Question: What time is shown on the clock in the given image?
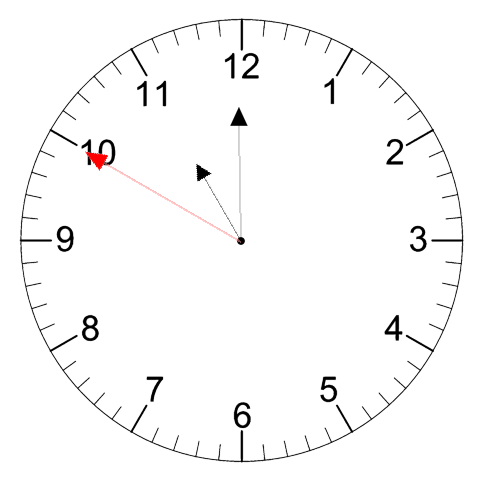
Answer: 10:59:50